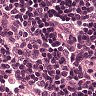
Metastatic tissue present: no